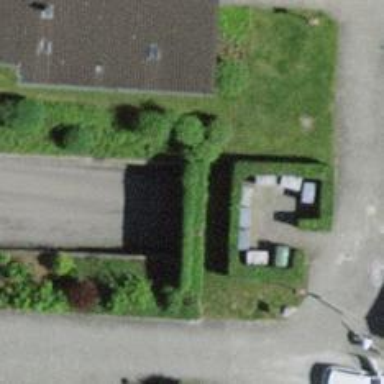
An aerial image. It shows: Parking area.